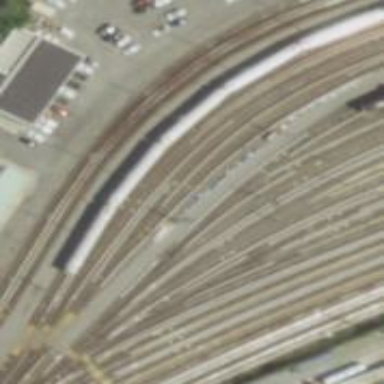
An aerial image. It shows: Electrified rail yard for railway service.